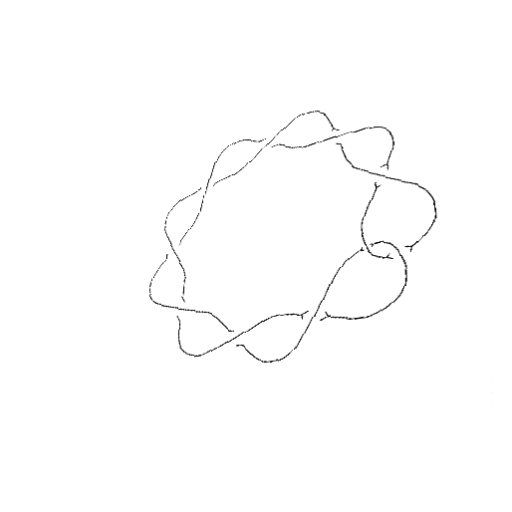
Crossing number: 10